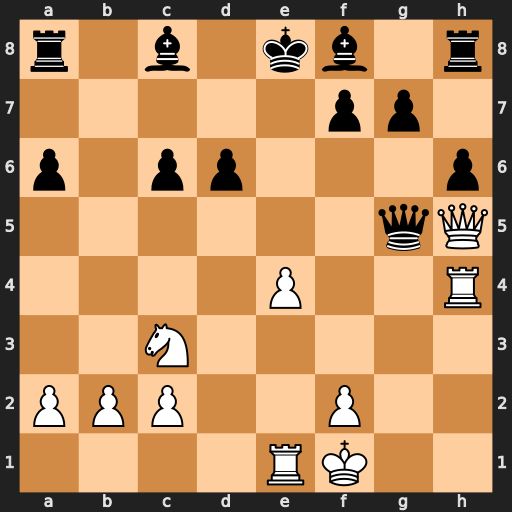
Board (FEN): r1b1kb1r/5pp1/p1pp3p/6qQ/4P2R/2N5/PPP2P2/4RK2
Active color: w
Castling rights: kq
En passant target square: -
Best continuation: Qxg5 hxg5 Rxh8